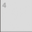
Piece: xx